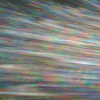
Label: sunburn